Current action and preconditions to check: path_clear

Your task: For each precondition in the list above, predict whether it will hold at this action.

Consider the current scene as observed from the mobile robot's camera, and analyze the predicted future states of all dynamic agents (e.g., people, animals, vehicles, or any moving entities) within the NEXT SECOND.

IMPORTANT: Only answer "very likely" if you are absolutely certain—based on strong, clear evidence—that a dynamic agent will violate the precondition in the predicted future state. Do NOT answer "very likely" for unlikely, ambiguous, or low-probability risks.

Ask yourself for each precondition: Is there a high probability, with clear and convincing evidence, that the predicted future states of any dynamic agent will interfere with the predicted future state of the currently executing action within the NEXT SECOND, causing that precondition to fail?

Assess the risk level based on these predictions. Use "likely" or "very likely" if motions create a clear risk of interference.

Use "neutral" or "improbable" if agents are nearby but their predicted paths are clearly diverging or non-conflicting.

Failure Risk Categories: "very improbable", "improbable", "neutral", "likely", "very likely"

Answer Format: Output ONLY the probability_of_failure value from these categories: "very improbable", "improbable", "neutral", "likely", "very likely"

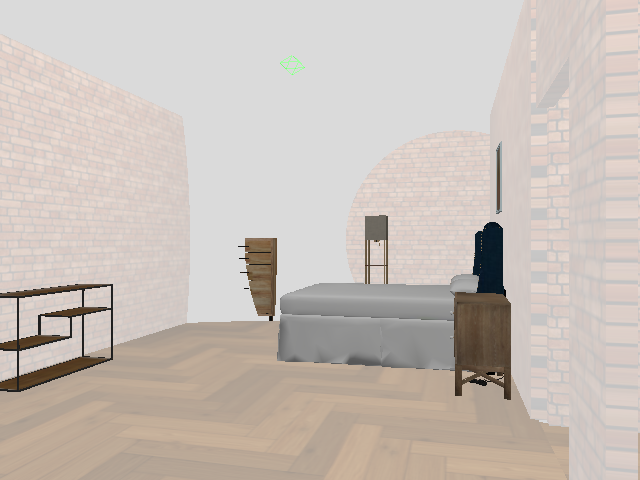

Answer: very improbable